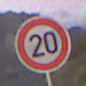
Verkehrszeichen: Geschwindigkeit20
Umgebung: Outdoor, RoadRail
Tageszeit: Dawn
Wetter: Clear
Licht: Natural
Jahreszeit: NotSpecified
Kontrast: LowContrast